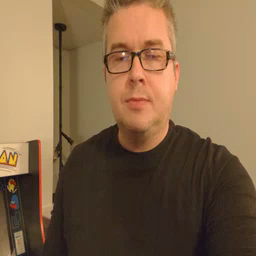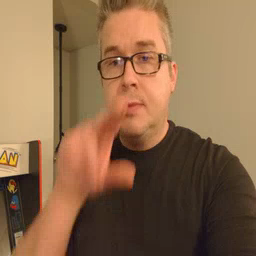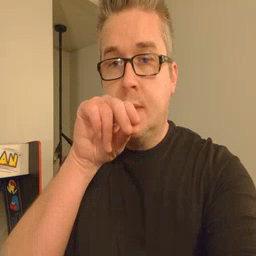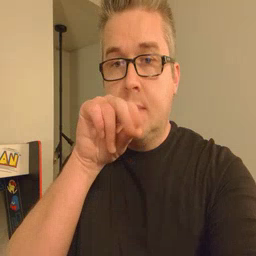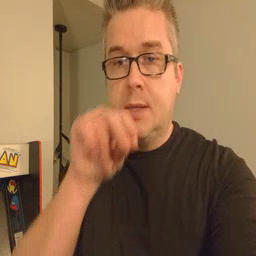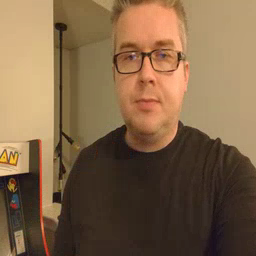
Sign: duck